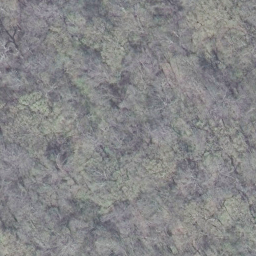
Label: forest